Question: Hi i am having an issue with a query to my db. I have looked through the questions on here and have not found anything similar although my title is similar to some other questions. The site i am working on can create collection requests and then view them in a table to manage existing requests. The first query i used works and returns the correct requests. The original query can be seen below.
'''
var query = context.LogisticsRequests.AsQueryable().Where(x => x.Type == types.Collection.ToString());
'''
A new option to delete a request has been added however this is just a new column in the db called isDeleted, this way the request is removed from the table but there is still an archived copy. So in order to filter out deleted requests i updated the query as seen below.
'''
var query = context.LogisticsRequests.AsQueryable().Where(x => x.Type == types.Collection.ToString() && x.isDeleted != true);
'''
After changing the query no results are returned and i cant understand why, only one request is set to deleted and most of the others will have a null value so they should still be returned since there not equal to true. Ive included some screenshots below showing the query result and the query sent to the database. Thank you for any help or suggestions.

The query sent to the db:
'''
{SELECT [t0].[LogisticsRequestId], [t0].[CreatedOn], [t0].[ModifiedOn], [t0].[CreatedById], [t0].[ModifiedById], [t0].[Type], [t0].[ClientId], [t0].[SupplierReference], [t0].[DateRequested], [t0].[CourierType], [t0].[ClientName], [t0].[Laboratory], [t0].[LaboratoryId], [t0].[Reference], [t0].[SpecialInstructions], [t0].[ContactName], [t0].[ContactNo], [t0].[ContactEmail], [t0].[CollectionAddress], [t0].[UserLogisticsAddressId], [t0].[ClientLogisticsAddressId], [t0].[SiteName], [t0].[CollectionInstructions], [t0].[RequestDetails], [t0].[EstimatedDeliveryDate], [t0].[Status], [t0].[Comment], [t0].[NumberCoolBoxes], [t0].[CollectionFrom], [t0].[CollectionTo], [t0].[CallBefore], [t0].[PleaseCall], [t0].[isDeleted]
FROM [dbo].[LogisticsRequest] AS [t0]
WHERE ([t0].[Type] = @p0) AND (NOT ([t0].[isDeleted] = 1))
}
'''
Again thank you for any help.
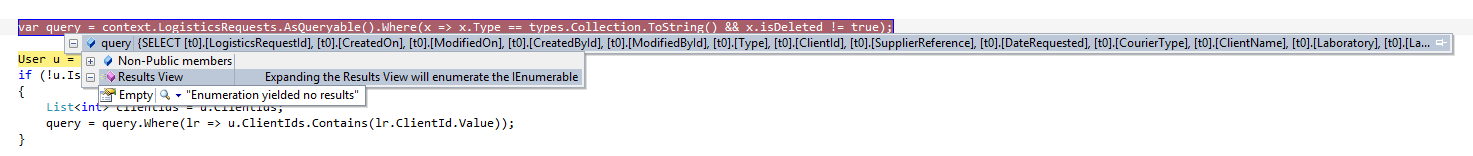
Answer: Make sure that in 'IsDelete' column there must be value. For all record it must be either 'true' or 'false'. Make sure you are not storing 'null' in 'IsDelete' column. If it's null then you have to set 'true' or 'false'.
Change your query to
'''
var query = context.LogisticsRequests.AsQueryable().Where(x => x.Type == types.Collection.ToString() && !(x.isDeleted == null ? false : x.IsDeleted));
'''